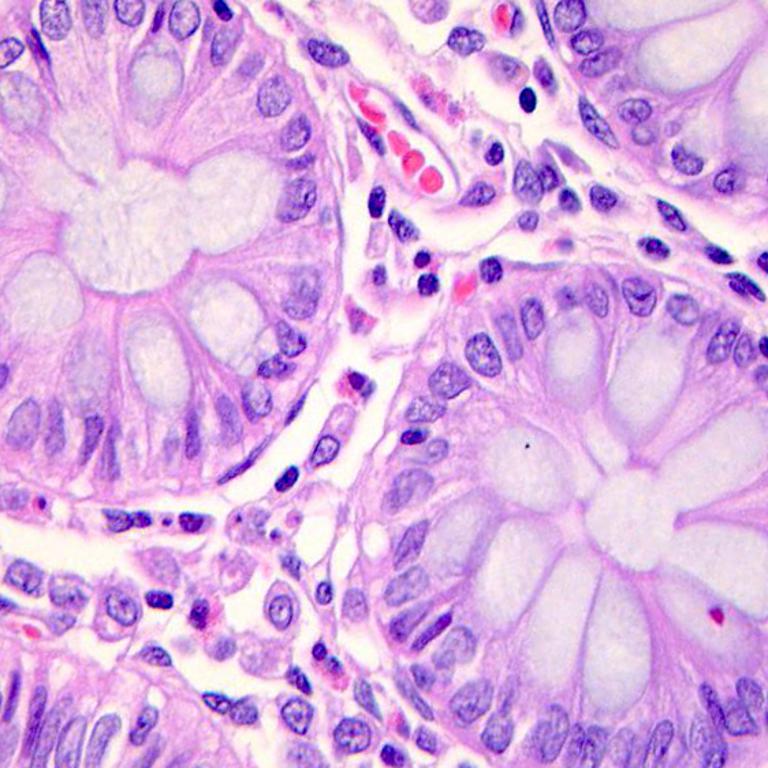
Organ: colon
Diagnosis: benign